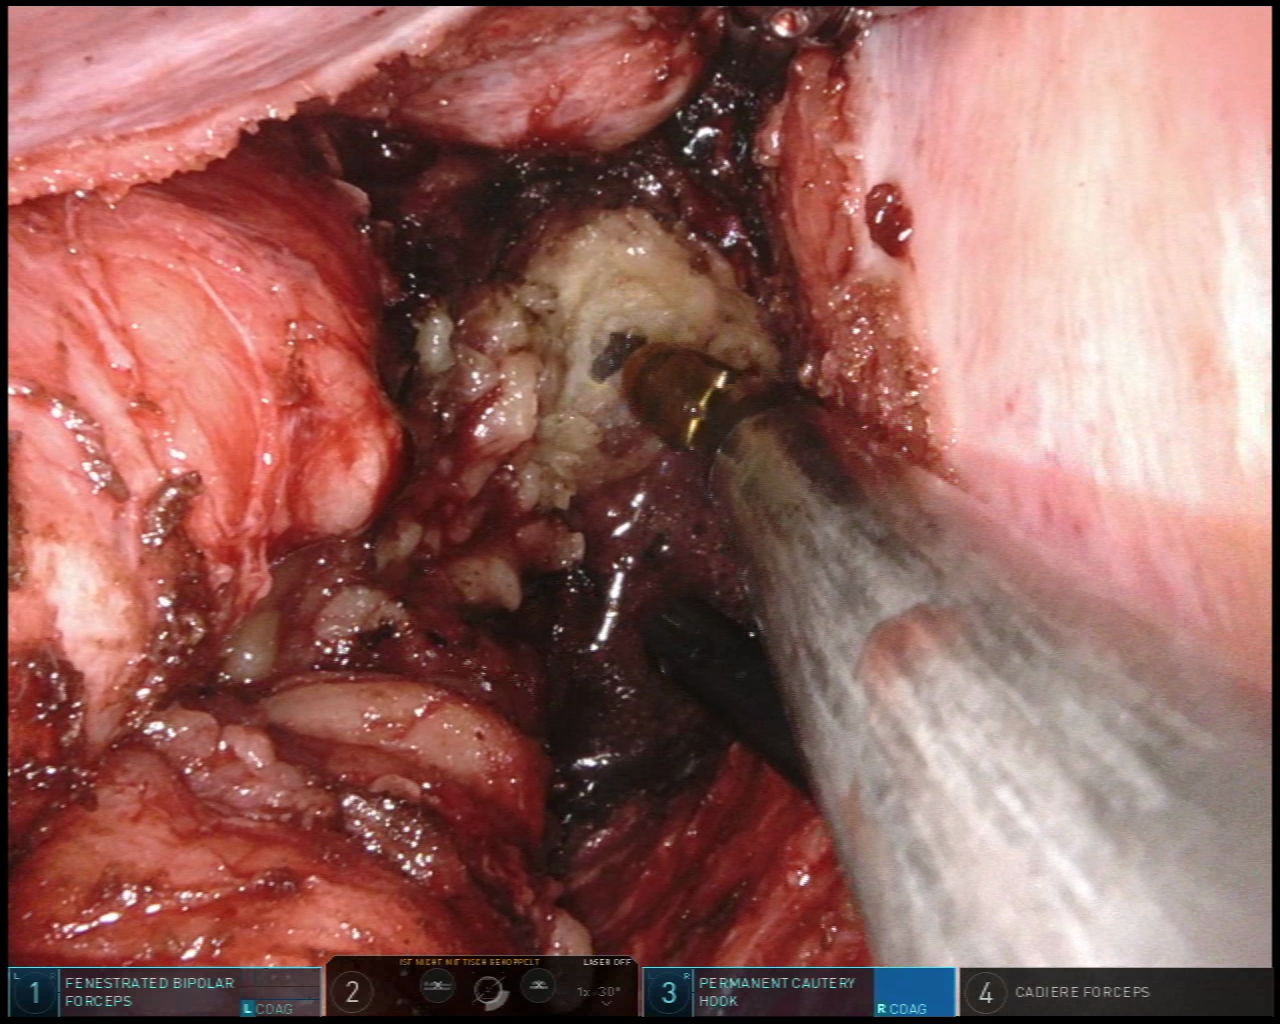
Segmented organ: vesicular_glands
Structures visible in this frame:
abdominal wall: no
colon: no
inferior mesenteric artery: no
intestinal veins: no
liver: no
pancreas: no
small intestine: no
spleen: no
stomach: no
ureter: no
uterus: no
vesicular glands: yes